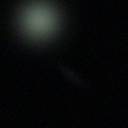
Screen state: off